Question: I am trying to make a simple project that uses ROS (indigo, installed on Ubuntu 14.04) and OpenCV 3.0.0 to read images from a video (webcam or file) and publish them using ROS's image_transport.
Reading the image and displaying it works fine, but as soon as I try to include and use cv_bridge to convert and publish the image, it still compiles fine but when running the executable it fails with
> Segmentation fault (core dumped)
My code:
'''
#include <ctime>
#include "opencv2/core/core.hpp"
#include "opencv2/highgui/highgui.hpp"
#include "opencv2/imgproc.hpp"
#include "image_transport/image_transport.h"
#include "cv_bridge/cv_bridge.h"
#include <fstream>
int main(int argc, char **argv)
{
cv::Mat image;
ros::init(argc, argv, "webcam_streamer");
ros::NodeHandle nh;
ros::Rate loop_rate(500);
image_transport::ImageTransport it(nh);
image_transport::Publisher pub = it.advertise("cam_img", 10);
cv::VideoCapture cap("//home//milan//drop.avi");
if(!cap.isOpened())
{
ROS_ERROR("COULD NOT OPEN FILE!
");
return 0;
}else
ROS_INFO("Read file successfully!
");
while(nh.ok())
{
ROS_INFO("Reading image");
cap.read(image);
ROS_INFO("...");
if(image.empty())
break;
ROS_INFO("Success!");
cv::imshow("IMG", image);
cv::waitKey(20);
sensor_msgs::ImagePtr msg = cv_bridge::CvImage(std_msgs::Header(), "bgr8", image).toImageMsg();
pub.publish(msg);
ros::spinOnce();
loop_rate.sleep();
}
ROS_INFO("STOPPING CAM");
cap.release();
}
'''
In my CMakeLists.txt I do
'''
find_package(catkin REQUIRED COMPONENTS
roscpp
std_msgs
cv_bridge
image_transport
)
find_package(OpenCV REQUIRED)
add_executable(stream_webcam_image src/stream_webcam_image.cpp)
target_link_libraries(stream_webcam_image ${catkin_LIBRARIES})
target_link_libraries(stream_webcam_image ${OpenCV_LIBS})
add_dependencies(stream_webcam_image stream_webcam_image_gencpp)
'''
When I remove cv_bridge from my CMakeLists.txt and my includes and don't try to publish the image, the program runs fine, else it fails with the following output:

So it seems that it does not even manage to read the image.
The problem seems to be that ROS (cv_bridge in particular) uses an older version of OpenCV which is conflicting with the version 3 I have installed.
I tried to follow this:
<URL>
but the
'ls /opt/ros/rosversion -d/lib/libopencv* -hal'
did not find a current OpenCV in the ROS folder, and I could not find the specified OpenCV folder manually.
I still followed the steps, but still the same error.
Then I found <URL>
which seems to be the same problem, but I tried to compile ROS after having installed OpenCV 3, which also should have built opencv_vision from source, as the last comment in the above thread suggests?
Did I miss something, or is there a better solution to this Problem?
My goal is to get my Raspberry Pi 2 to send images from it's camera to my Laptop using ROS, and as Raspbian Jessie only seems to support OpenCV 3, I am limited to that. Also I am using QT Creator on Ubuntu to write my programs for the Pi, so using OpenCV 2 in Ubuntu and OpenCV 3 on the Pi would be really cumbersome.
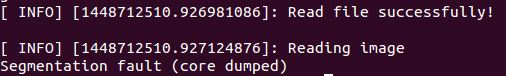
Answer: Allright, I solved the Problem (by repeating what I thought I had done already)
What I did:
'''
1. Delete both ROS and OpenCV completely (I reset my Virtual Machine)
2. Download, build and install OpenCV 3
3. [Build ROS Jade from source][1] (not sure if the version makes a difference)
'''
This now makes my code run without a problem on Ubuntu.
But guess what, when trying the same on the Pi 2, I get same error.
So, same procedure:
'''
1. Start from scratch (or make sure both OpenCV and ROS are removed completely)
2. Build and install OpenCV 3
3. Build and install ROS (only Indigo is available for the Pi afaik)
'''
For the last step I only managed to install the ROS_comm version (without GUI-tools and robot-generic libs), but the procedure should be the same.
To conclude, it seems necessary to compile ROS from source with OpenCV already installed.
After this, I am able to stream a videofile between the Pi 2 and my Virtual Machine using ROS's image_transport and cv_bridge.
Hope this helps someone with the same problem.